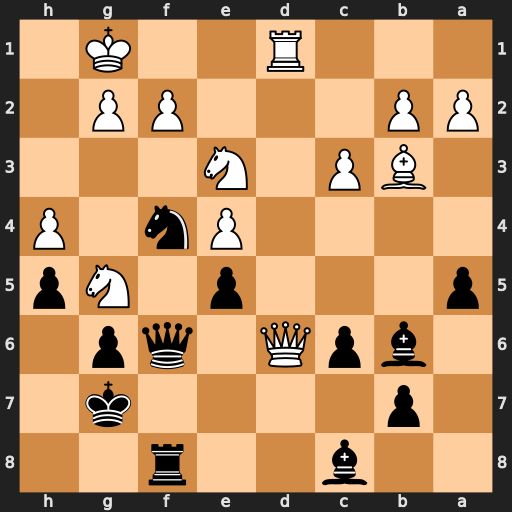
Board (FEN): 2b2r2/1p4k1/1bpQ1qp1/p3p1Np/4Pn1P/1BP1N3/PP3PP1/3R2K1
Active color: b
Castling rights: -
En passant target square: -
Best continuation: Ne2+ Kh1 Qxd6